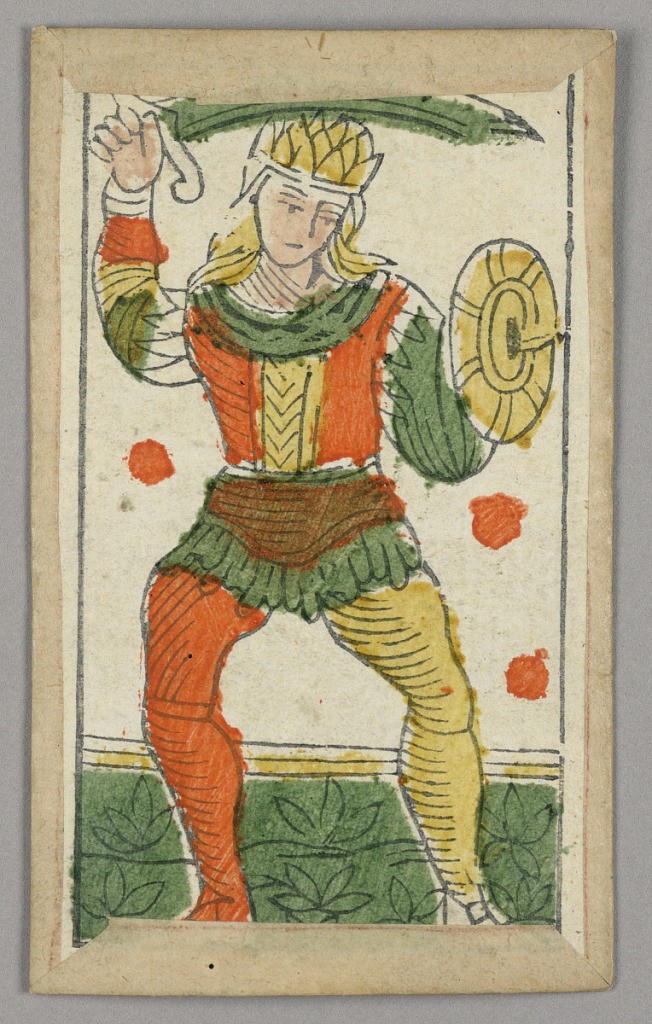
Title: Minchiate (Tarot) Playing Card
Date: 17th century
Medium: Stencil-colored woodblock print
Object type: Playing card
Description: Part of a set of Italian Minchiate playing cards.